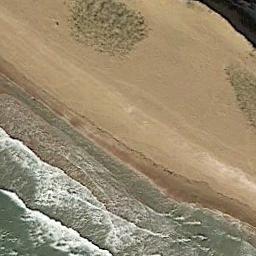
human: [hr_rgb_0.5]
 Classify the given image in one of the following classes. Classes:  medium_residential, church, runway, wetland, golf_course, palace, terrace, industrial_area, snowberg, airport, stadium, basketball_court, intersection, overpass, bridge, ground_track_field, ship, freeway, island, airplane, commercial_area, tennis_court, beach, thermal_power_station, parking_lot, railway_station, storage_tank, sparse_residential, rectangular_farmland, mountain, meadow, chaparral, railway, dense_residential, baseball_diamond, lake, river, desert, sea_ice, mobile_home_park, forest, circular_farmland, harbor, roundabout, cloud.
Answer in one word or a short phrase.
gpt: beach